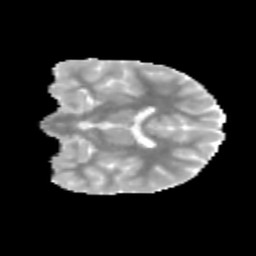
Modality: MD
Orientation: coronal
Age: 12
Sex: male
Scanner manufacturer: siemens
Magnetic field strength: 3 T
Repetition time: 3.8 s
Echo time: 0.07 s